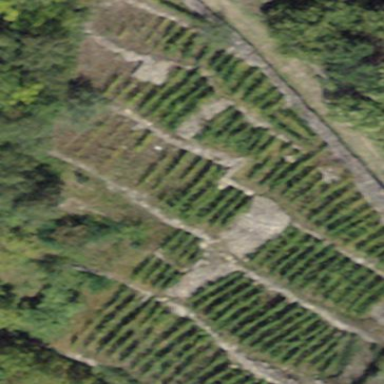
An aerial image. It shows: Vineyard where grapes are grown.